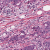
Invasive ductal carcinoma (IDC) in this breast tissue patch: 0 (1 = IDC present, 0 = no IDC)